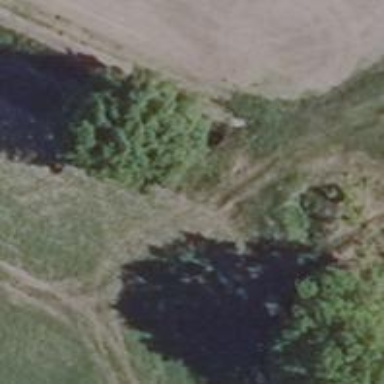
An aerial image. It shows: Culvert tunnel.